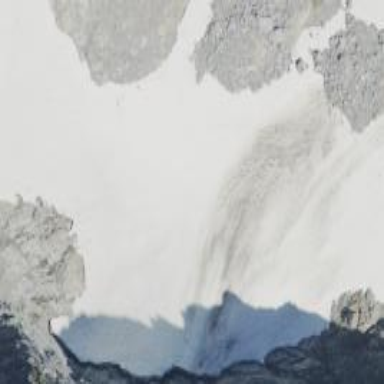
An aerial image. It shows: Majestic glacier in the distance.